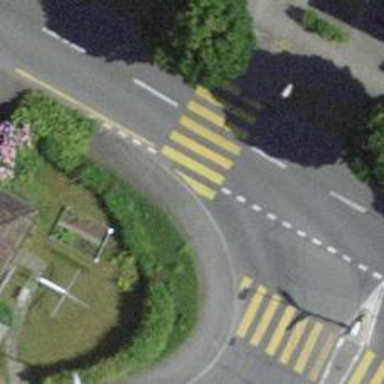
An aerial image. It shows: Kerb serving as barrier.